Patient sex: F
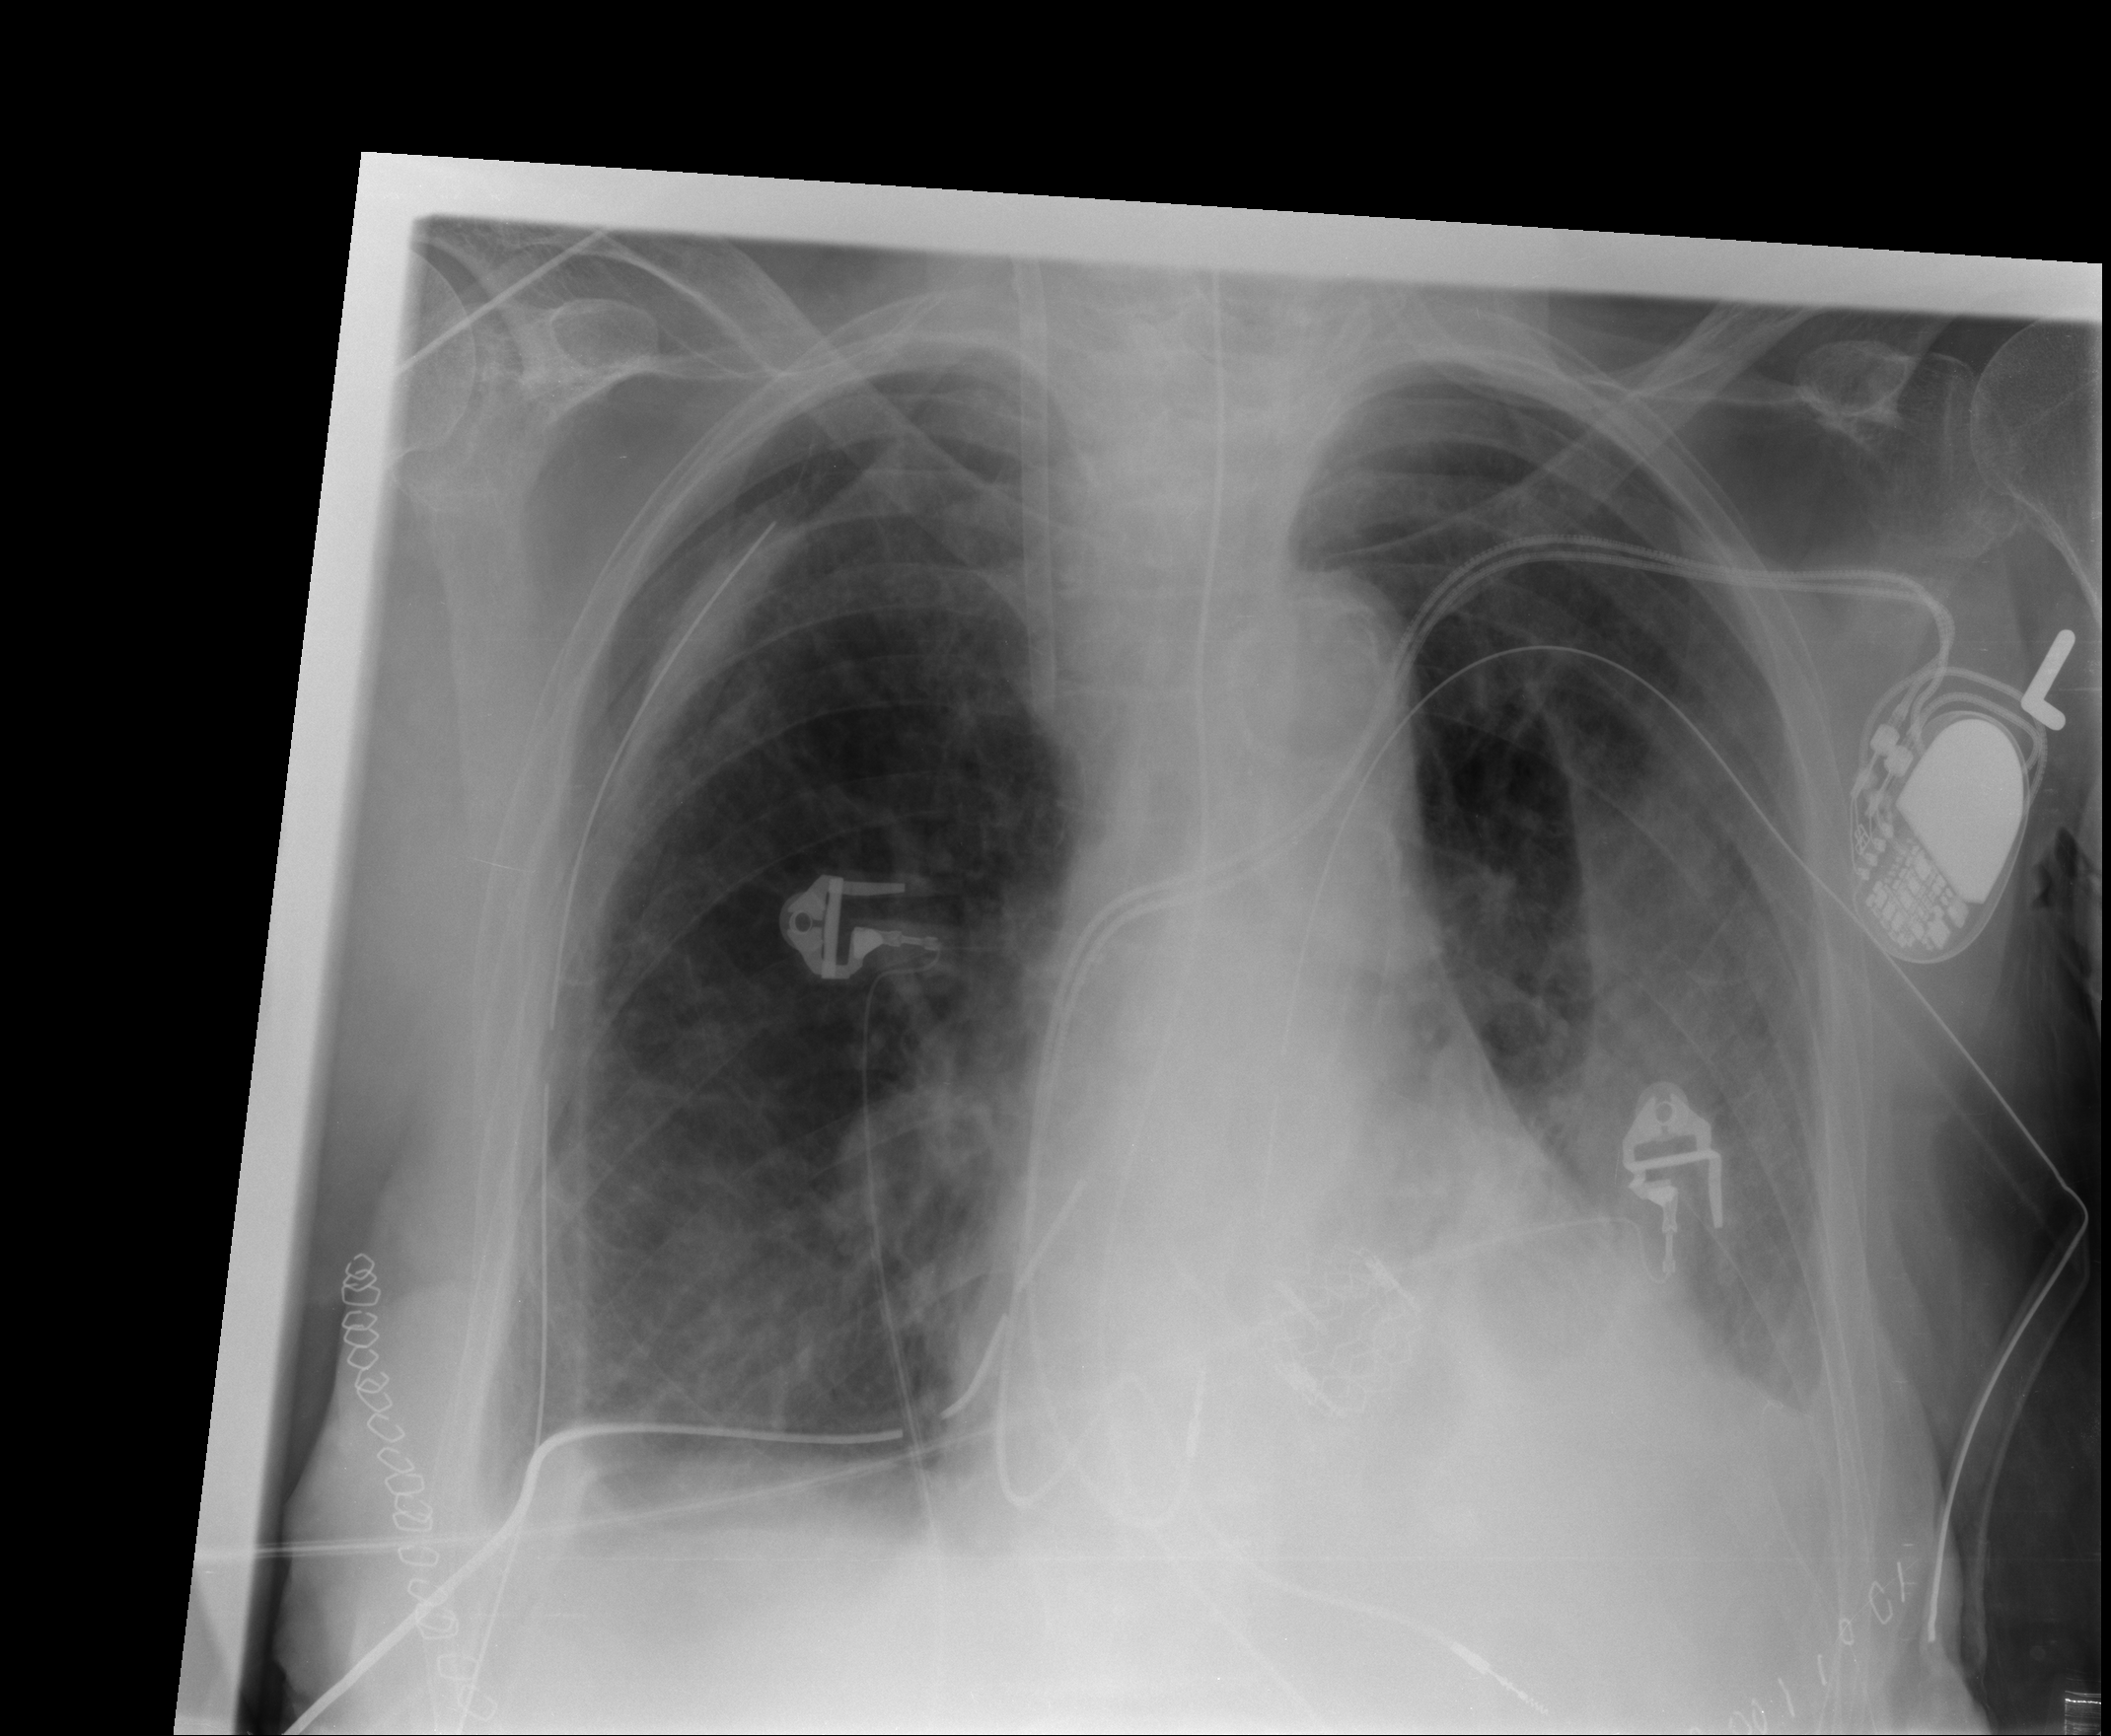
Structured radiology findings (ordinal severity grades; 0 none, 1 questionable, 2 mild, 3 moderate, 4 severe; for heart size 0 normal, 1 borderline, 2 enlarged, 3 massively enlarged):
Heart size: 1
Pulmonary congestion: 0
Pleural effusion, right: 1
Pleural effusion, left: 2
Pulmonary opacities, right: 1
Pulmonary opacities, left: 0
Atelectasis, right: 2
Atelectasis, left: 2